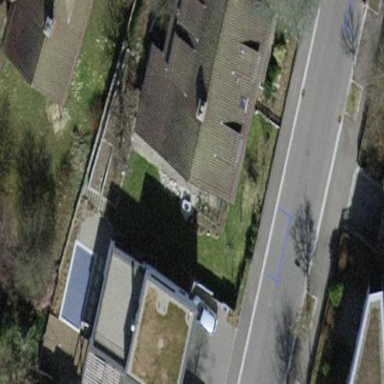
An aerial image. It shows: Building with tiled roof.